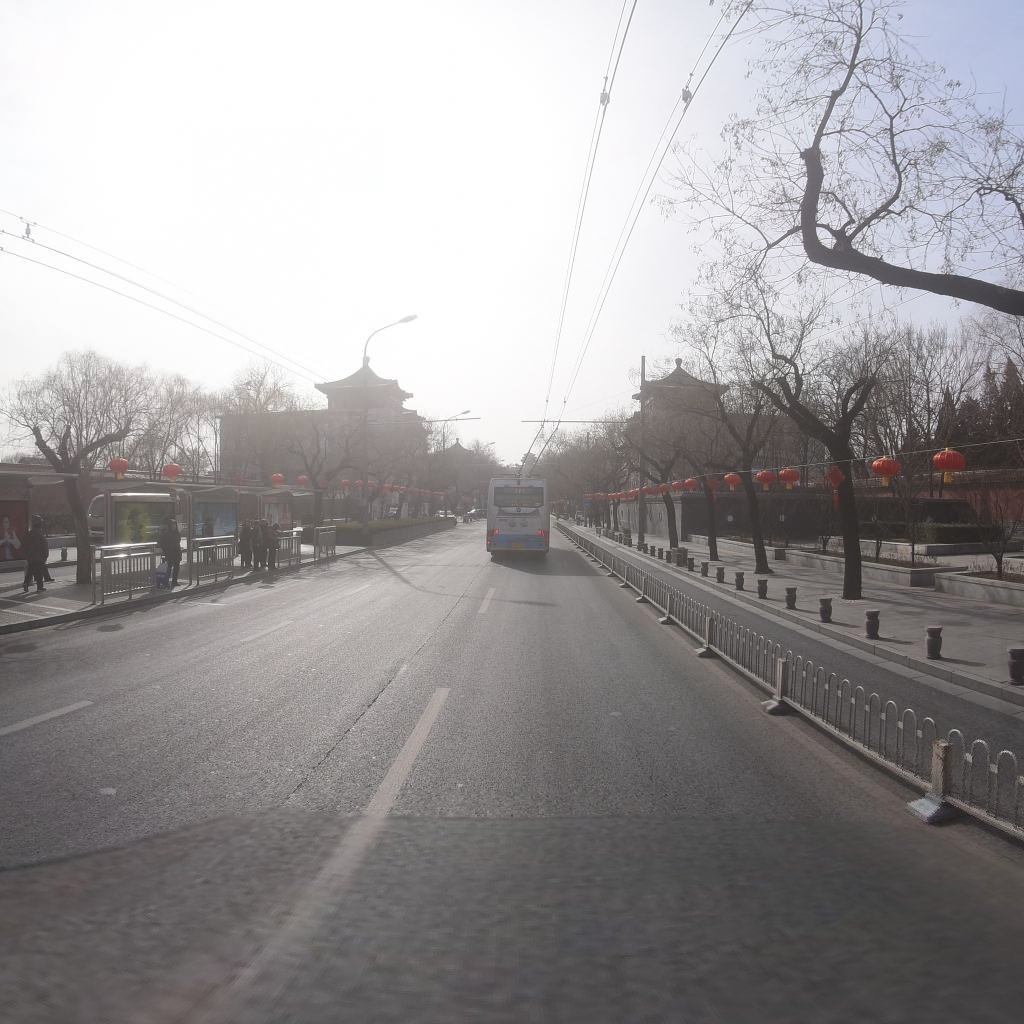
Region: Xicheng
Road damage annotations: longitudinal crack